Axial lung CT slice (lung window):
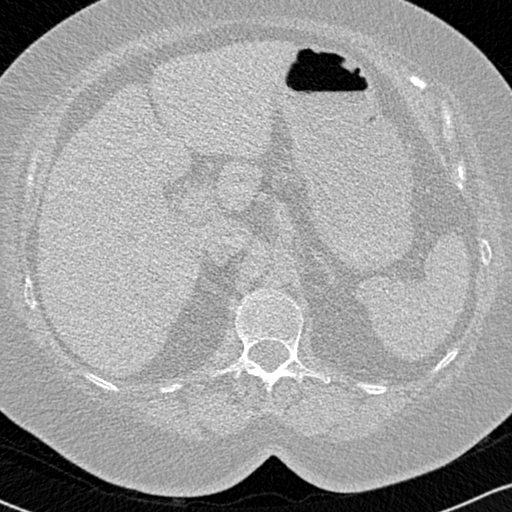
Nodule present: no